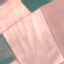
Label: AnnualCrop